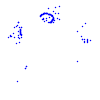
Particle: kaon